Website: bh-photo
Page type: cross-sells
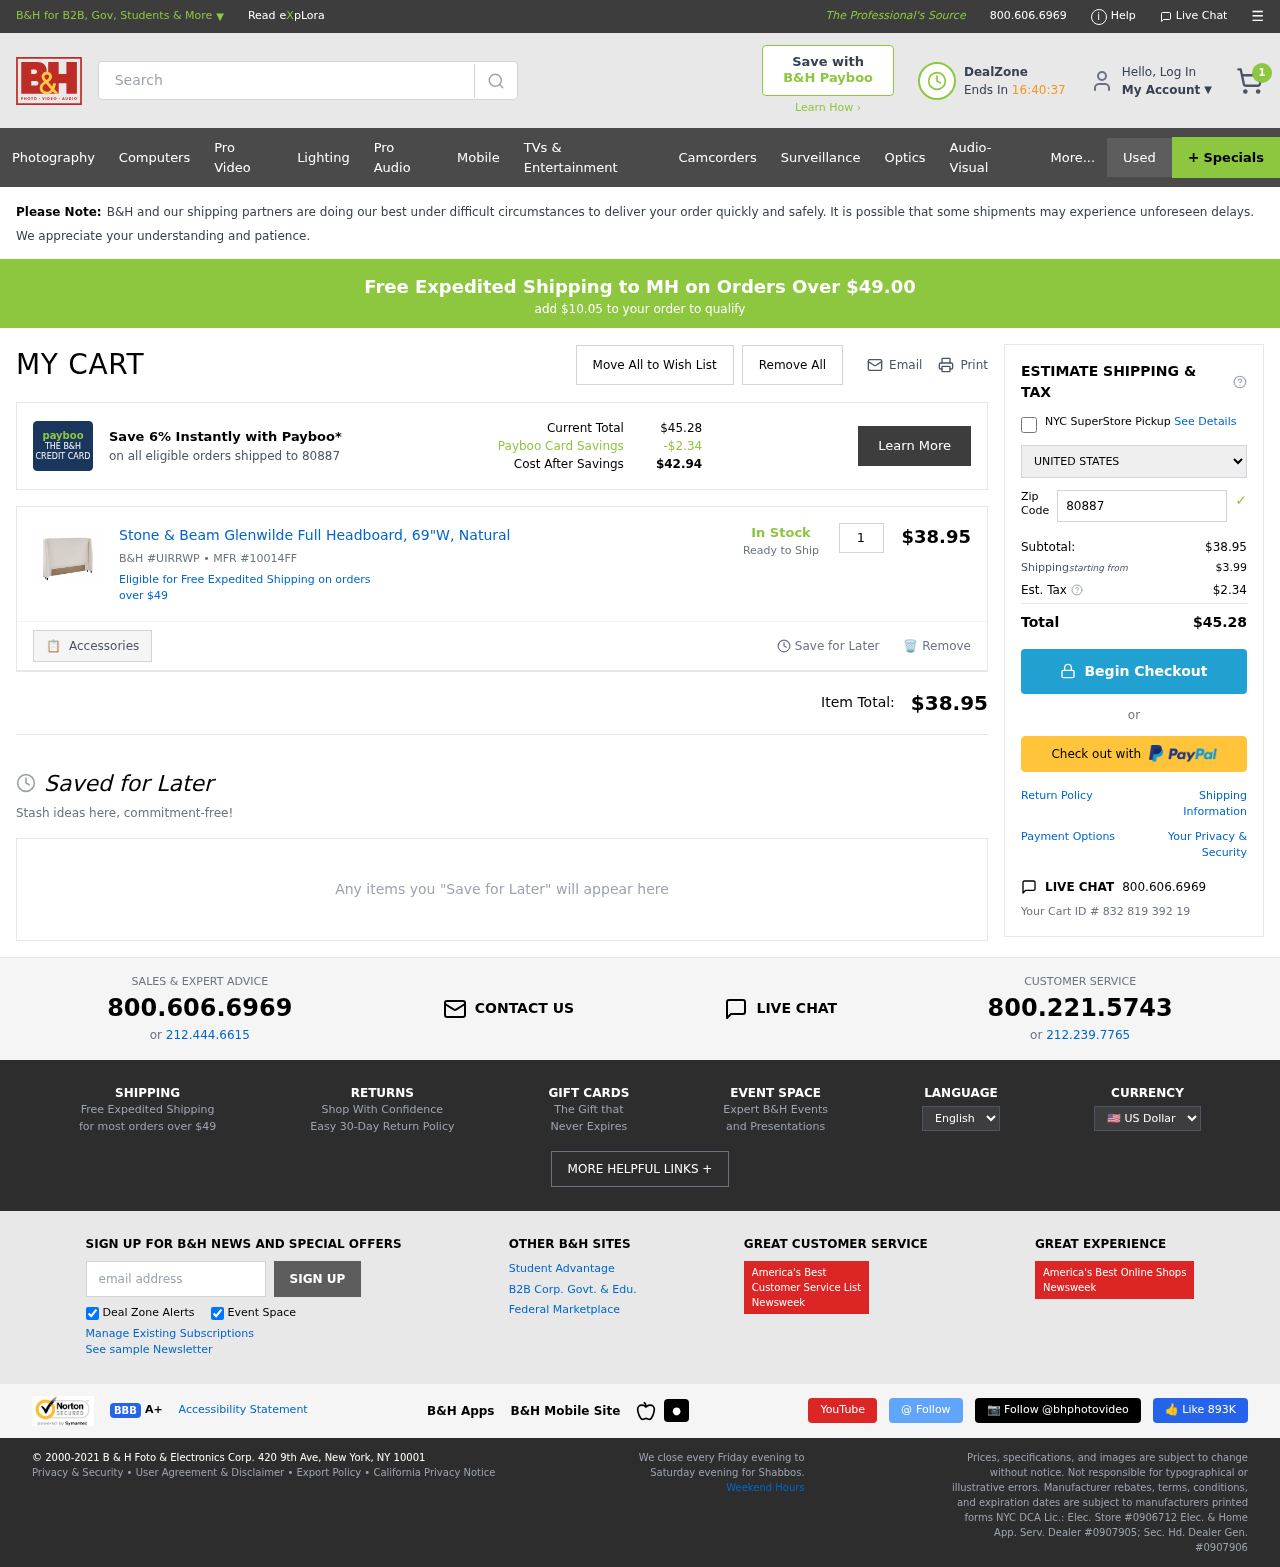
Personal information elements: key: PII_COUNTRY
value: United States
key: PII_POSTCODE
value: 80887
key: PII_STATE
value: MH
Product elements: key: PRODUCT1_NAME
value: Stone & Beam Glenwilde Full Headboard, 69"W, Natural
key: PRODUCT1_PRICE
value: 38.95
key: PRODUCT1_QUANTITY
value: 1
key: PRODUCT1_SKU
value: B&H #UIRRWP
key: PRODUCT1_MFR
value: MFR #10014FF
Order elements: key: ORDER_NUM_ITEMS
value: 1
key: SHIPPING_THRESHOLD_REMAINING
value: $10.05
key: ORDER_TOTAL
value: $45.28
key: ORDER_SUBTOTAL
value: $38.95
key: ORDER_SHIPPING_COST
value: $3.99
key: ORDER_TAX
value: $2.34
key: ORDER_ID
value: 832 819 392 19
Search elements: key: HEADER_SEARCH
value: Search
Other elements: key: PAYBOO_SAVINGS
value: -$2.34
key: COST_AFTER_SAVINGS
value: $42.94